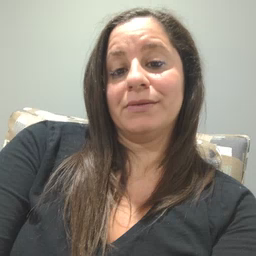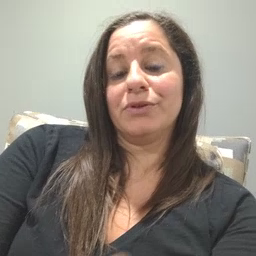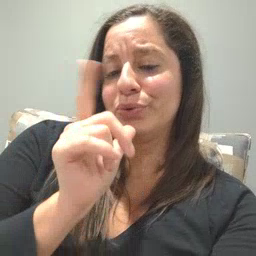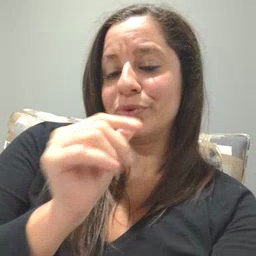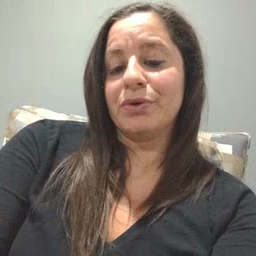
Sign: who